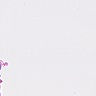
Metastatic tissue present: no